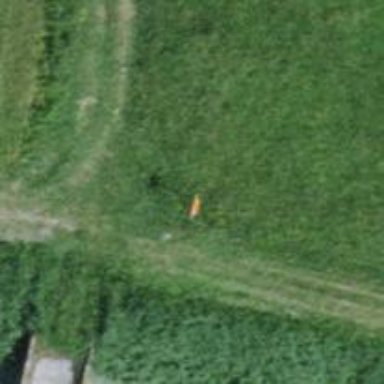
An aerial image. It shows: View of pole with roofed pipeline marker.